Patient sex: M
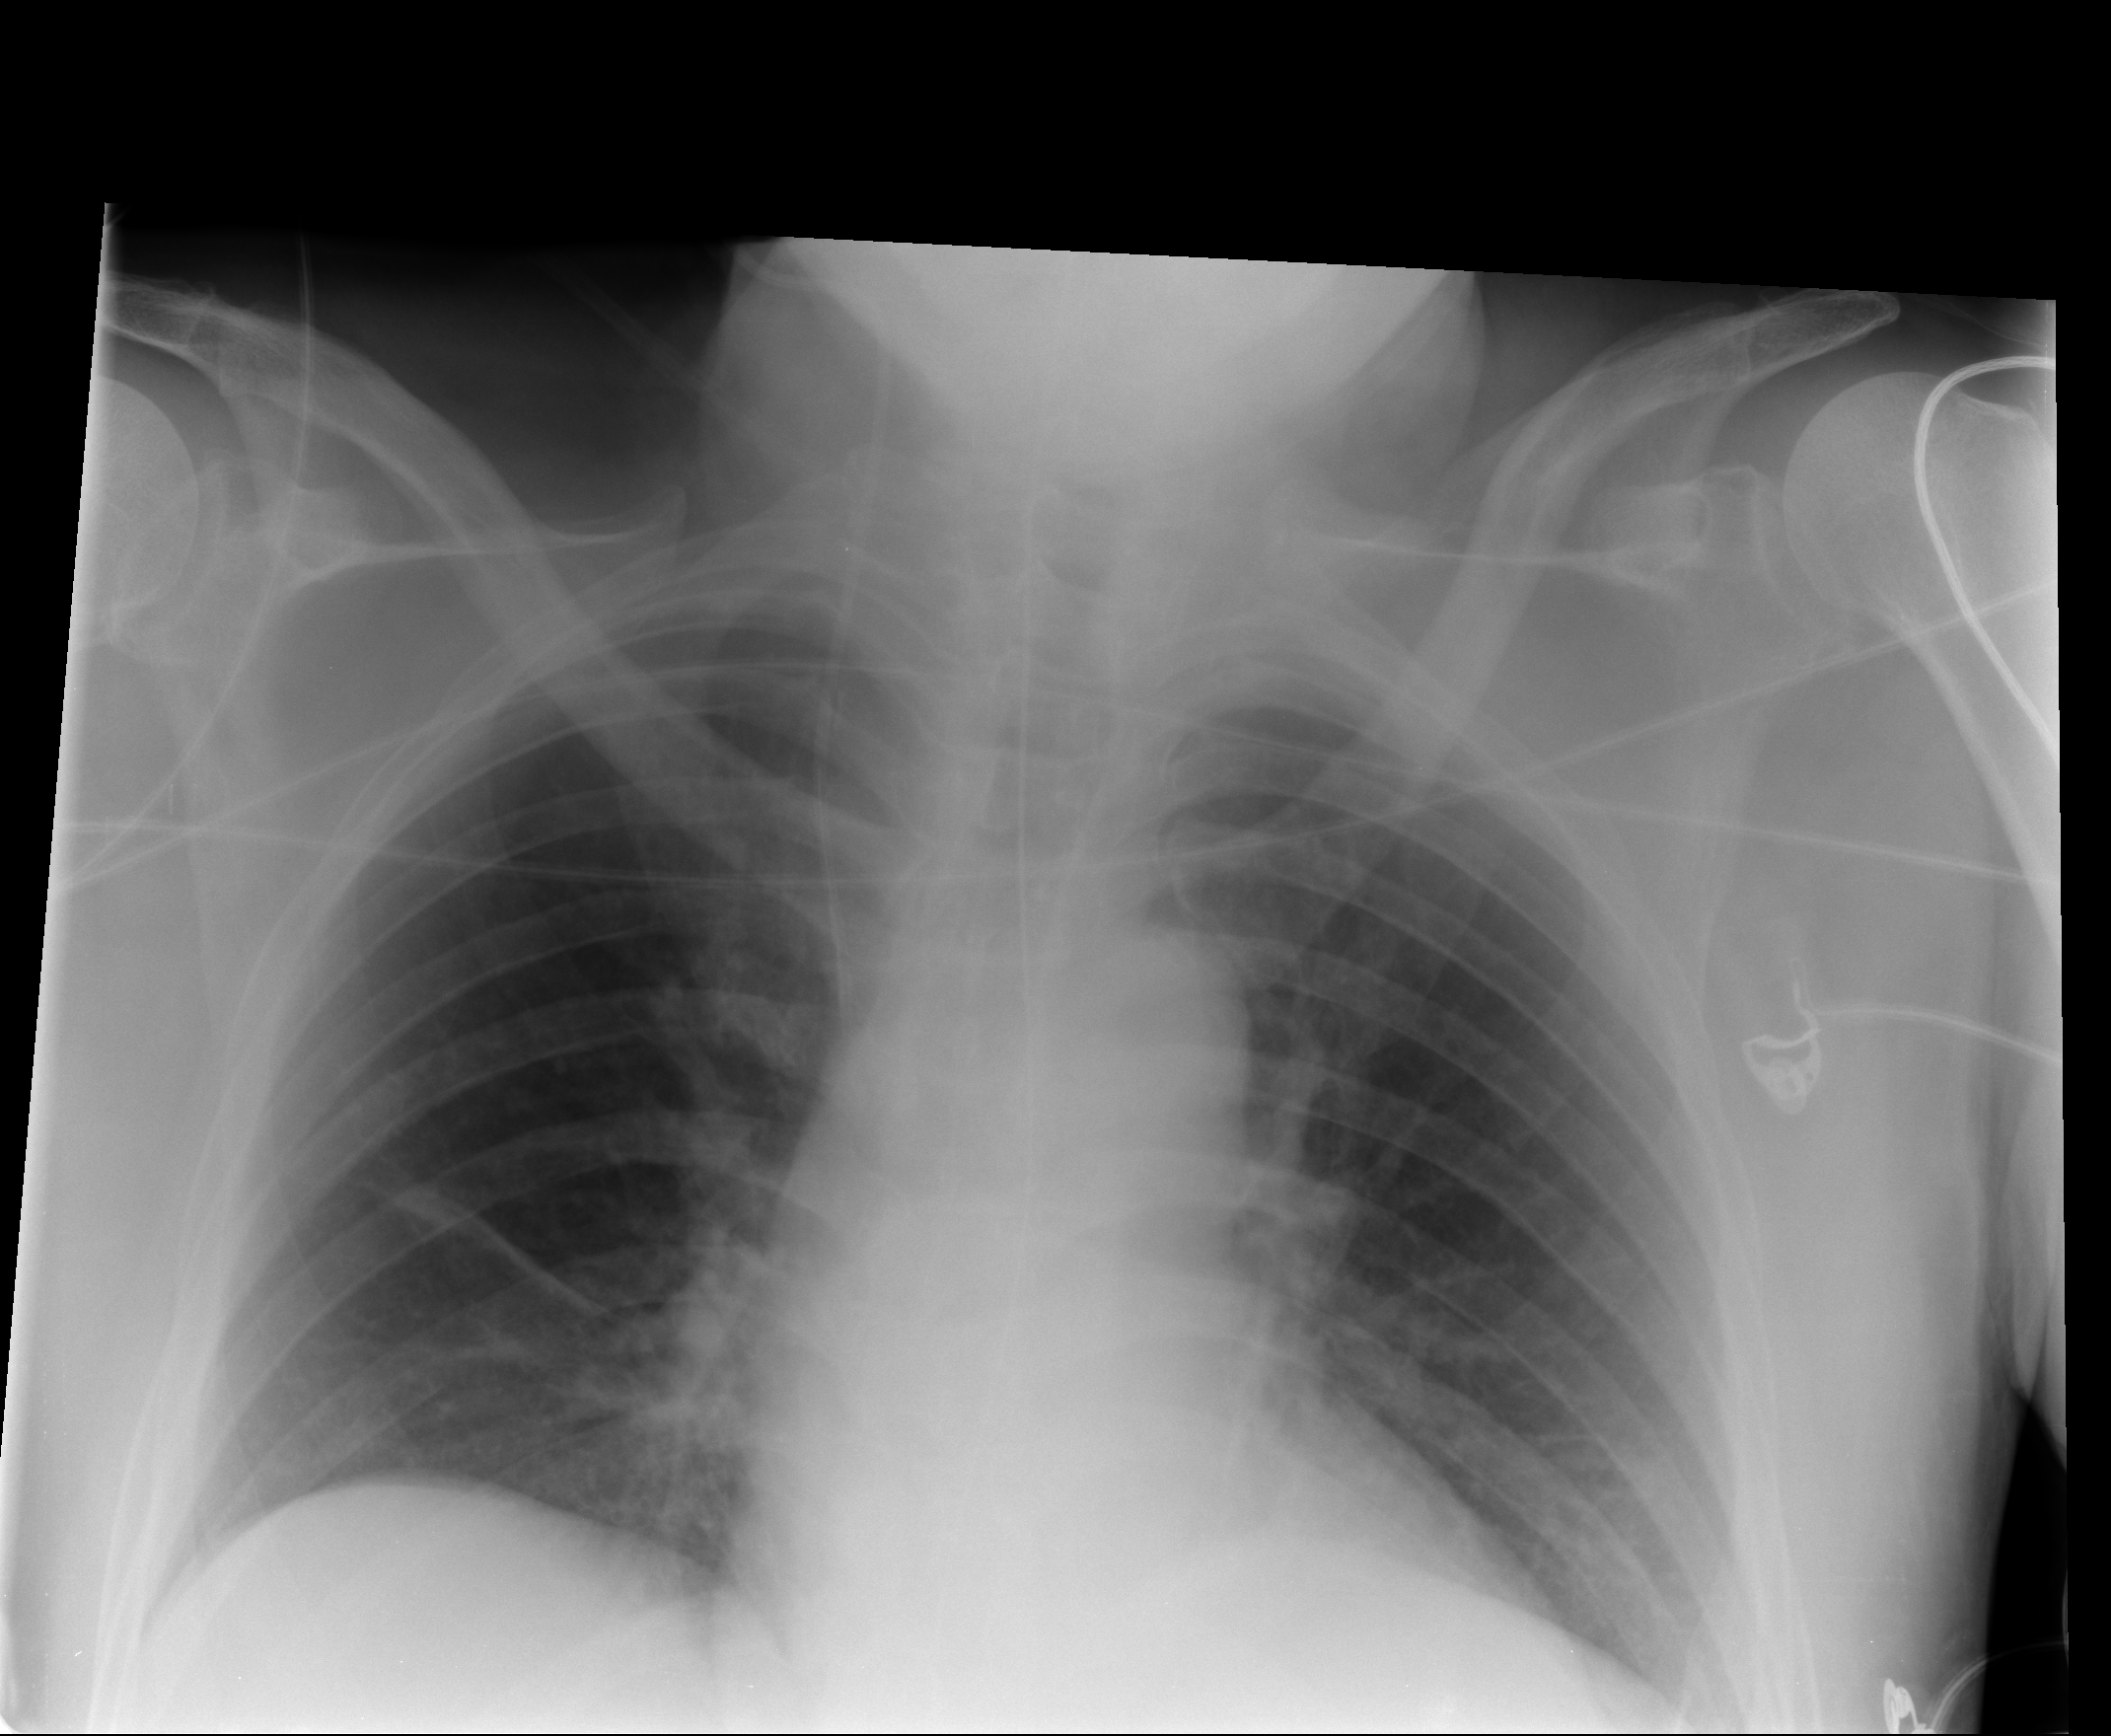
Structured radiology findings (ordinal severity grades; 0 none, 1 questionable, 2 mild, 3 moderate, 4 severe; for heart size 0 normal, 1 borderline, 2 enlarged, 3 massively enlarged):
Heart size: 0
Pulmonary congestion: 0
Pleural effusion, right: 0
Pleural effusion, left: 0
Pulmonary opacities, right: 0
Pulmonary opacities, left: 0
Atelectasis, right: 1
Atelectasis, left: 0